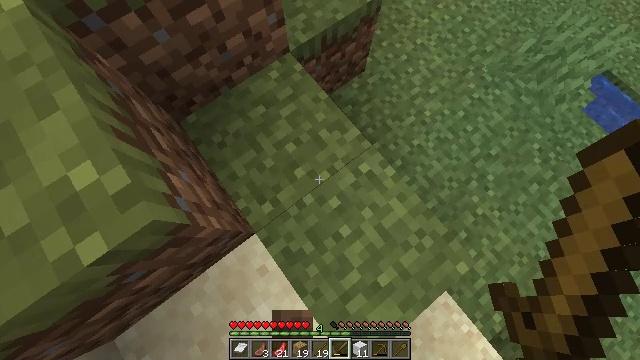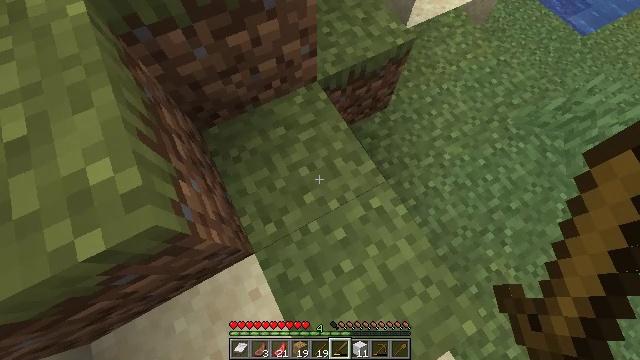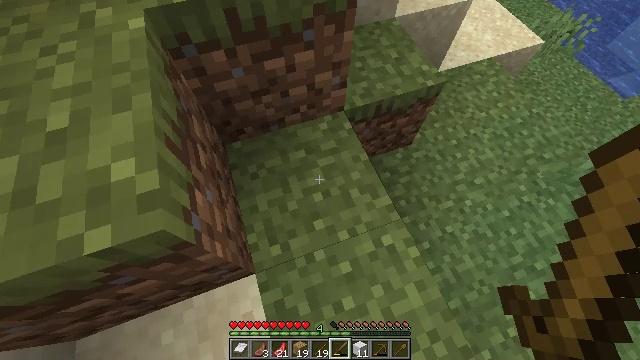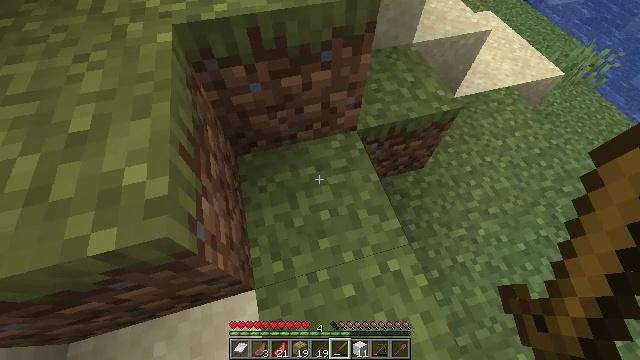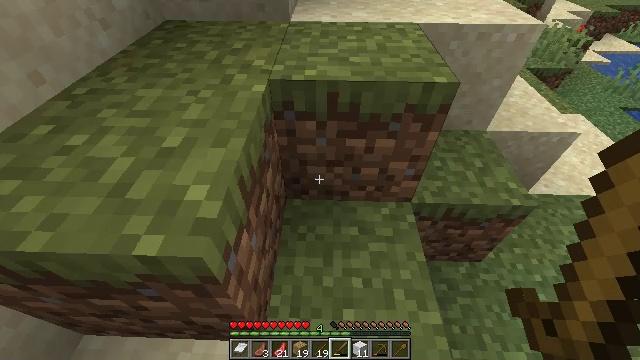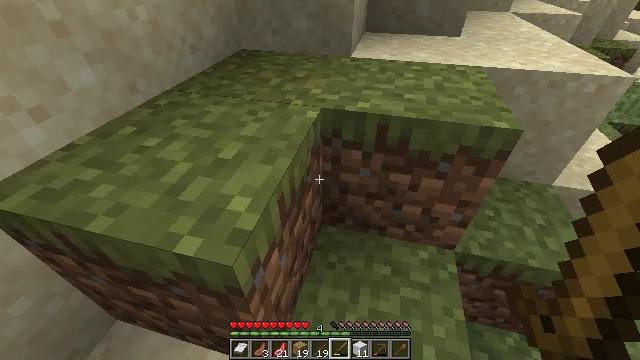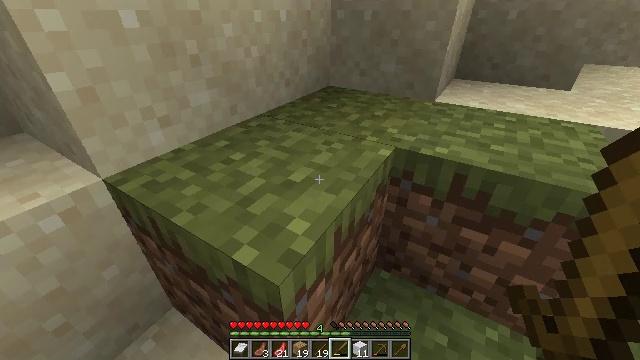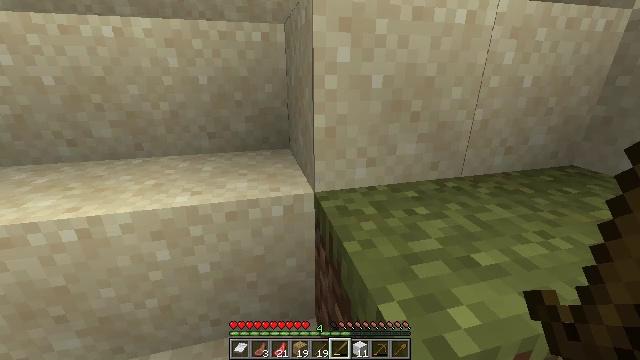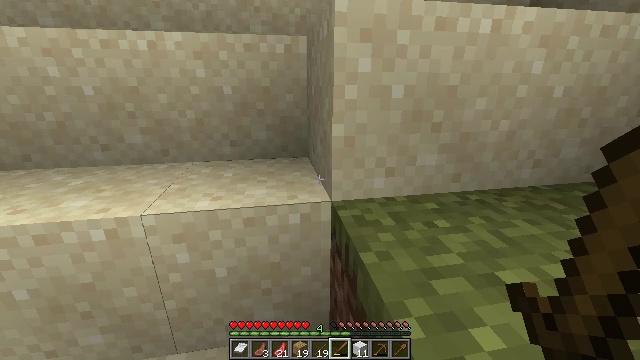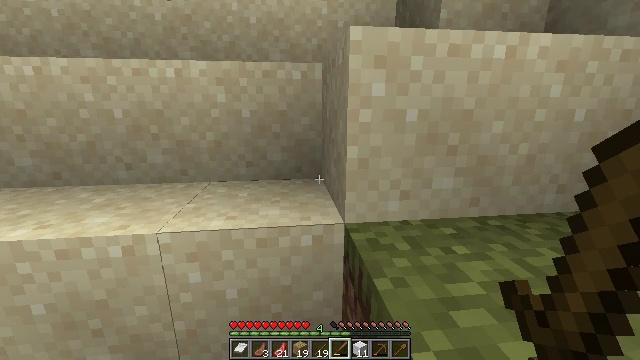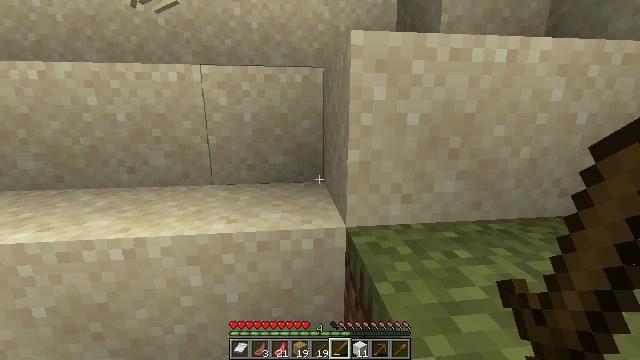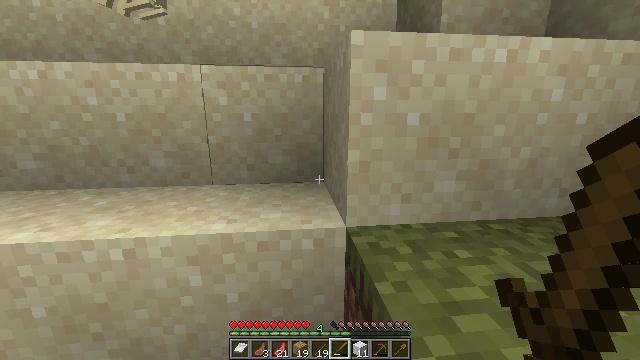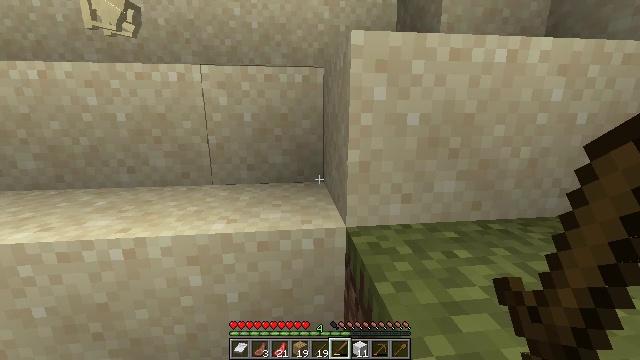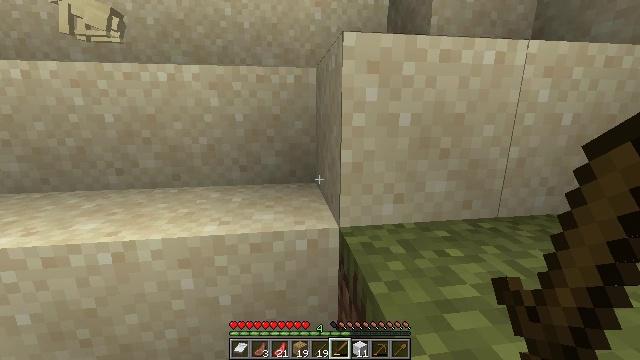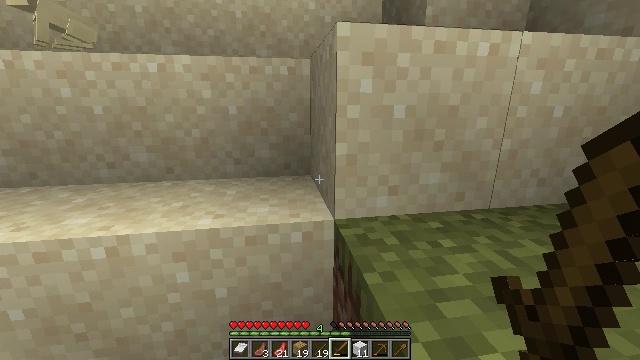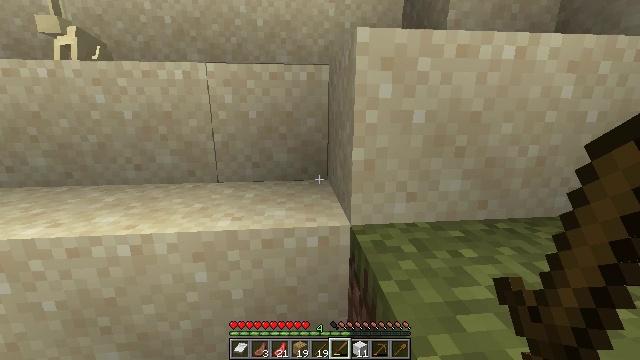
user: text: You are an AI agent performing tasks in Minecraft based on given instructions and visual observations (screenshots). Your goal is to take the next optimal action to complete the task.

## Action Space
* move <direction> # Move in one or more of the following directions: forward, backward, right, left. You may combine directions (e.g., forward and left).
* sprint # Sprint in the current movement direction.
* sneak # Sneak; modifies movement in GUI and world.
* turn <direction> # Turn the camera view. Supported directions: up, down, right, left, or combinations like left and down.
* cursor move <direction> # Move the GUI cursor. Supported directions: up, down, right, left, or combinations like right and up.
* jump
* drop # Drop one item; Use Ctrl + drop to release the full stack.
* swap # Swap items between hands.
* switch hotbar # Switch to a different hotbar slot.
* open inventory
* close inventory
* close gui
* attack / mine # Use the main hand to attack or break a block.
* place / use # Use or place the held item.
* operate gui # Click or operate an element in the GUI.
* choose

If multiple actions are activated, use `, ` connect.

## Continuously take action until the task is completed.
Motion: motion action
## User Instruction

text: Hunt a rabbit.
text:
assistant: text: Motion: turn left and up
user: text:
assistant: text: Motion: turn left and up
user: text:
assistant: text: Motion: turn left and up
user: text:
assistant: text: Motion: turn left and up
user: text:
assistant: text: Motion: turn left and up
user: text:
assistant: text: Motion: turn left and up
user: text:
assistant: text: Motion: turn left and up
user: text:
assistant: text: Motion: turn left and up
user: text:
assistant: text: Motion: turn left and up
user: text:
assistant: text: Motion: no_op
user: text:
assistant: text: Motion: no_op
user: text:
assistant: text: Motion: no_op
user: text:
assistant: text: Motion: turn right
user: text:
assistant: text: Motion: turn right and down
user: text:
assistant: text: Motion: turn left and up
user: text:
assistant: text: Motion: turn left and up
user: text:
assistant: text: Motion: turn left and up
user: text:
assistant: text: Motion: turn left and up
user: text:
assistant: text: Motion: turn left and up
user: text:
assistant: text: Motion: turn left and up
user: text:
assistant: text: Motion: turn left and up
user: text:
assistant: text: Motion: move forward, sprint, turn left and up
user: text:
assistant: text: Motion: move forward, sprint, turn left
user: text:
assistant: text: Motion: move forward, sprint, turn left
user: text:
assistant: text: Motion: move forward, sprint
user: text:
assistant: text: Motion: move forward, sprint
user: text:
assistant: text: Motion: move forward, sprint
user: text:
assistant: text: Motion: move forward, sprint, jump
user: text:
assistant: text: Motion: move forward, sprint, jump
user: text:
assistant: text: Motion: move forward, sprint, jump